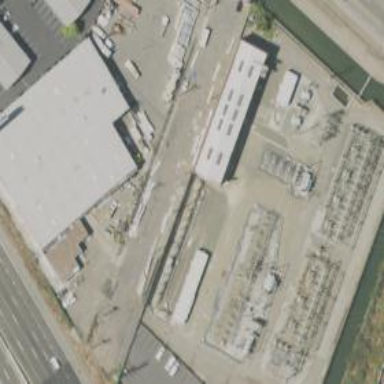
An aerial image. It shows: Distribution level power substation.